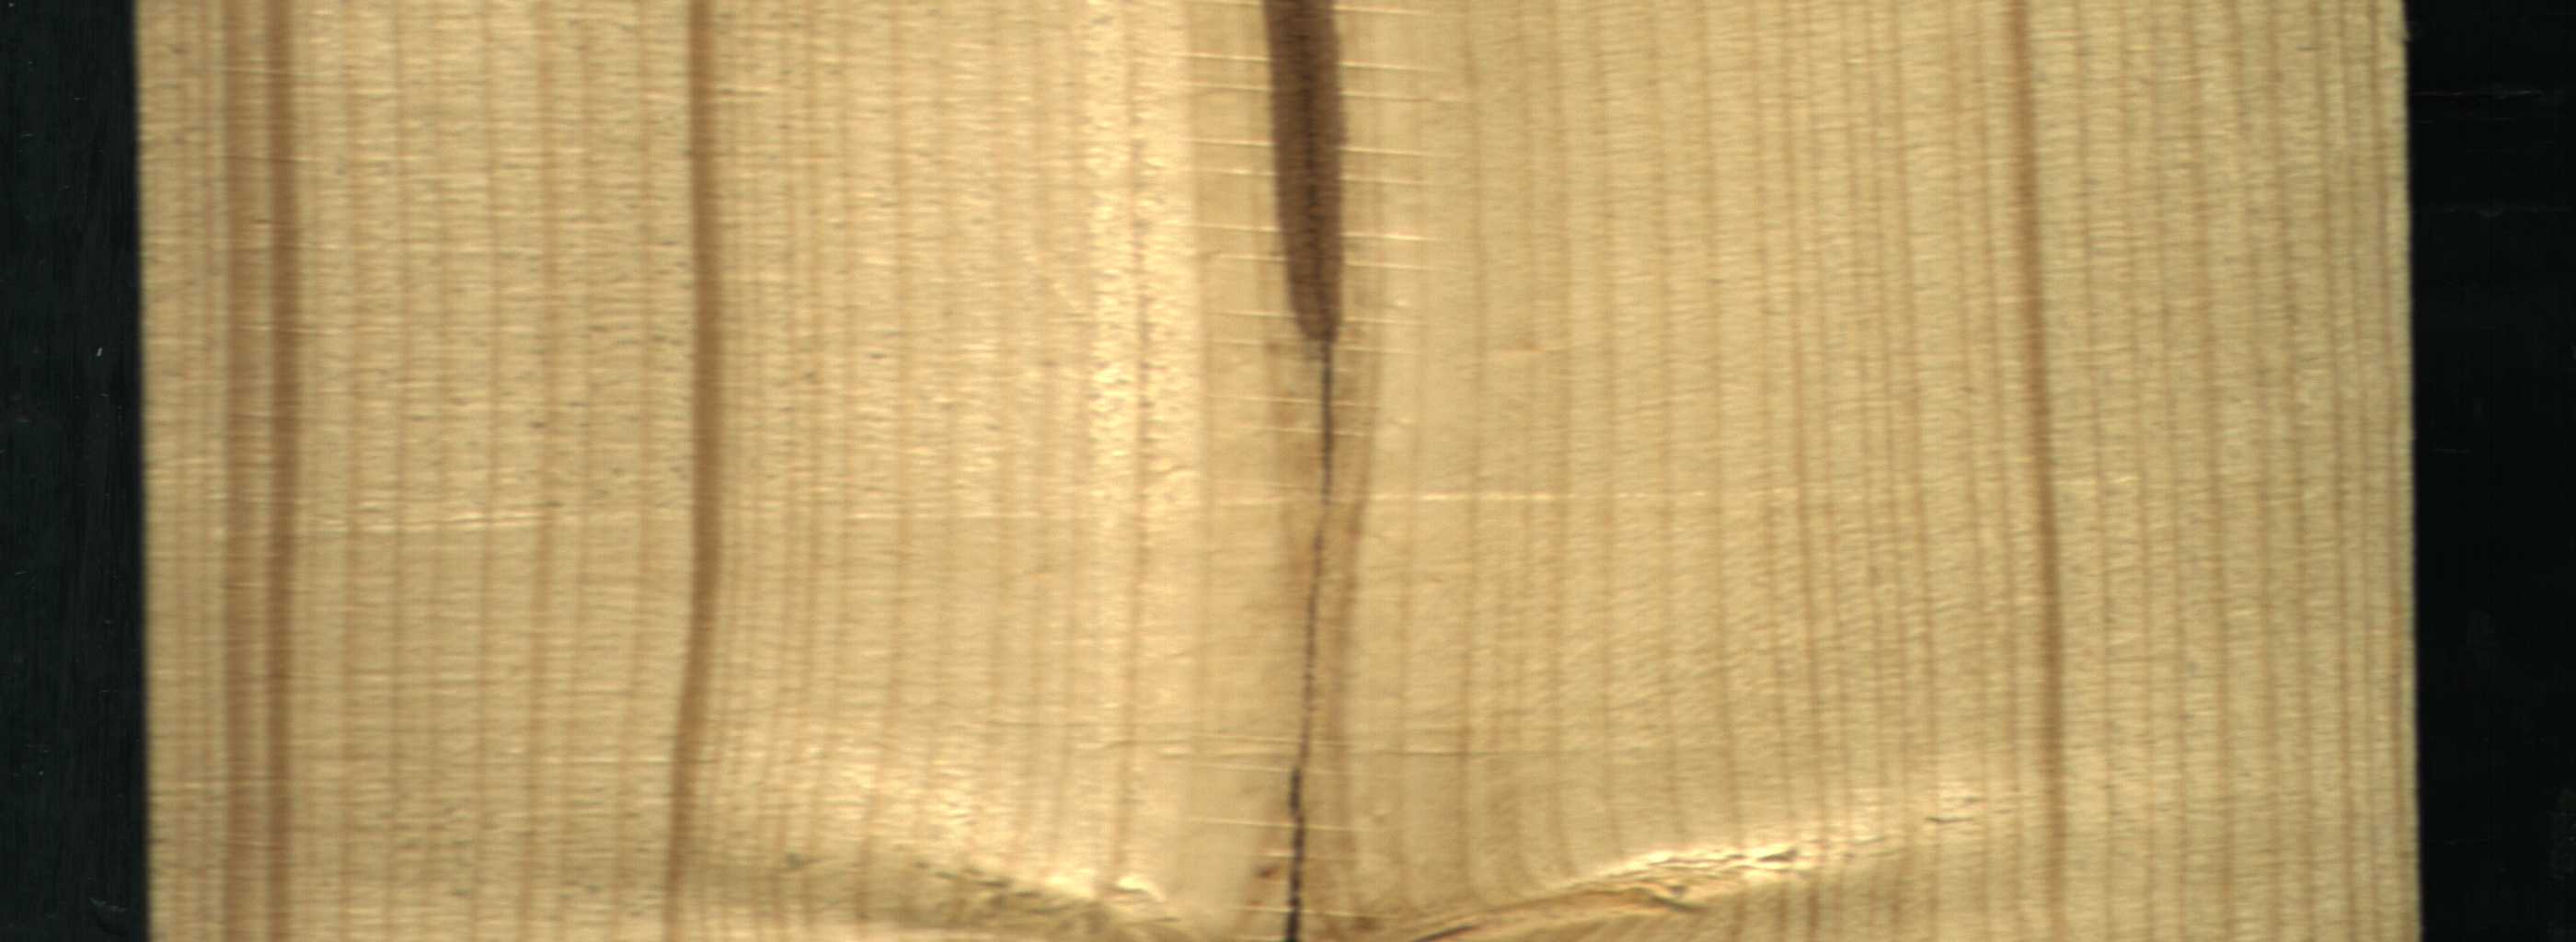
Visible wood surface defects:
Marrow
Crack
Live_Knot